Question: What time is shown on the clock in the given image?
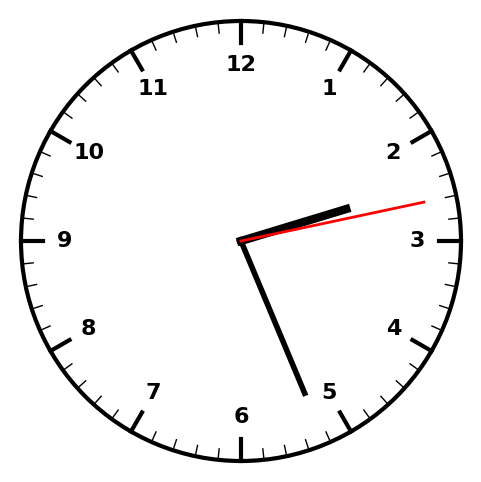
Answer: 02:26:13